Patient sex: M
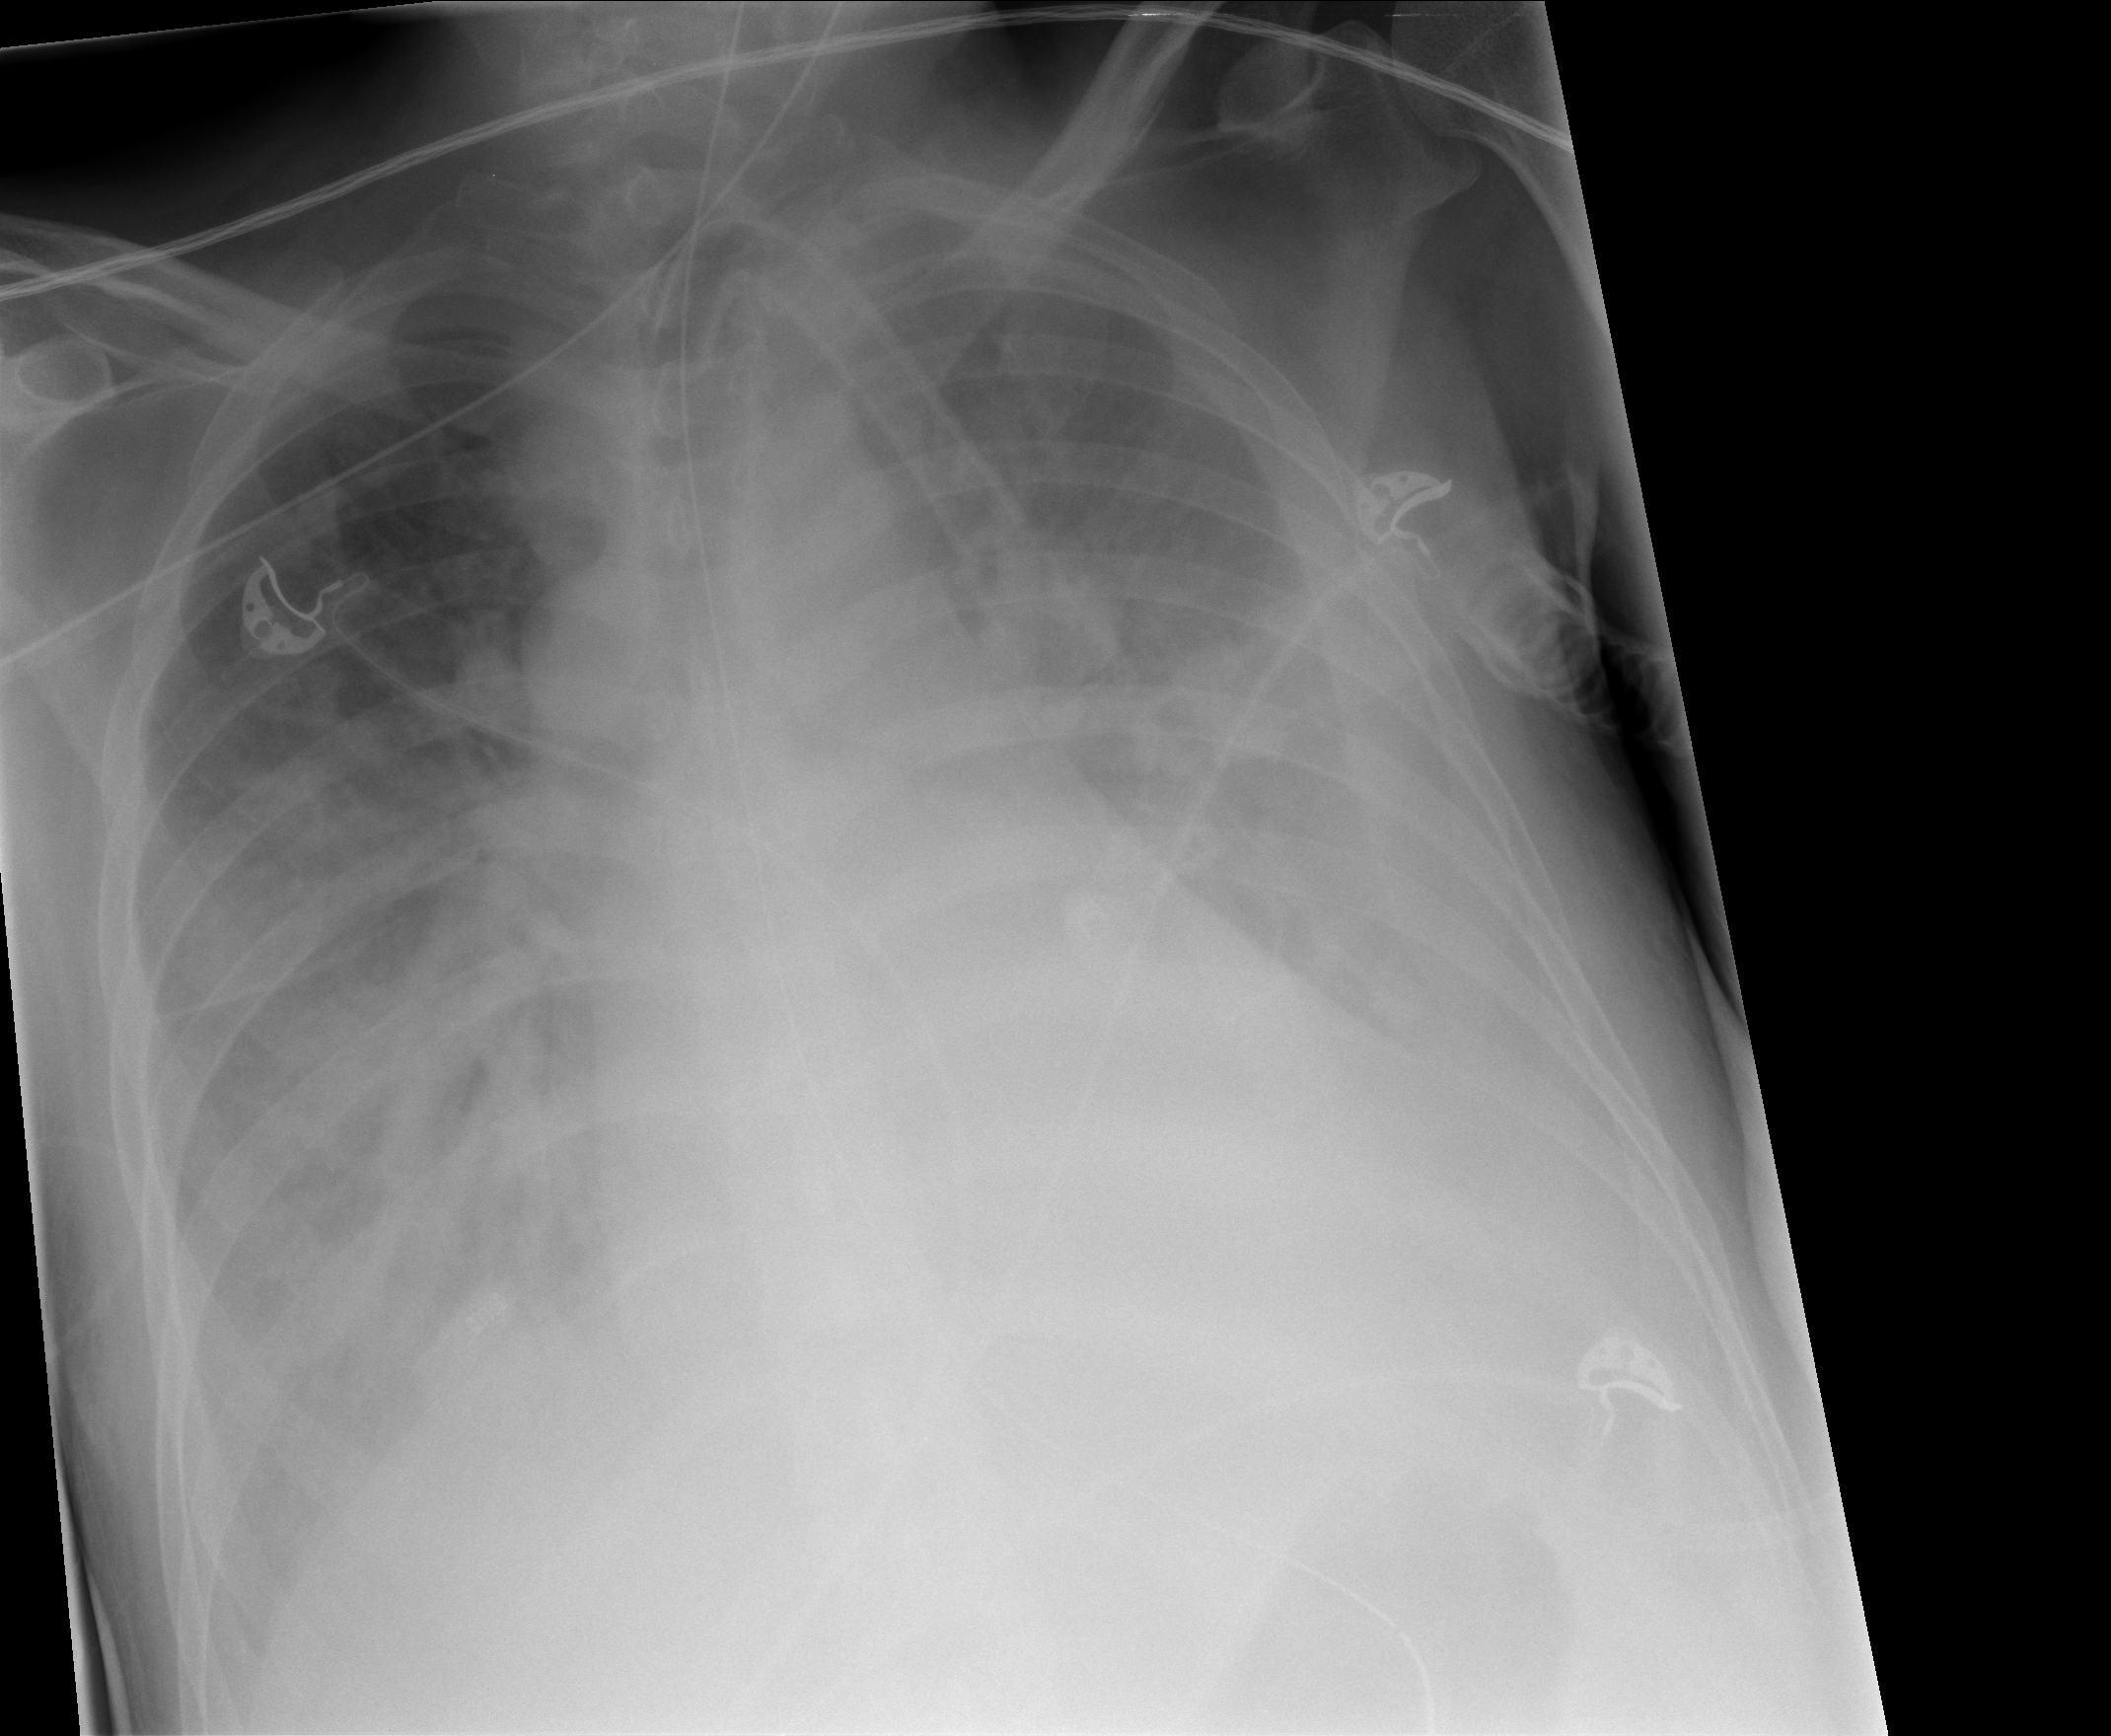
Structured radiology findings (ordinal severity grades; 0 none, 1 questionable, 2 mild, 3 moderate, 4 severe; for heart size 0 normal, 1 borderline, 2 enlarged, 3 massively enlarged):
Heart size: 2
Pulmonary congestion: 0
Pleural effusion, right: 3
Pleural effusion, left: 3
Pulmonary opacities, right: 0
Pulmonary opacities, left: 0
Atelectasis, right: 3
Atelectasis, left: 3